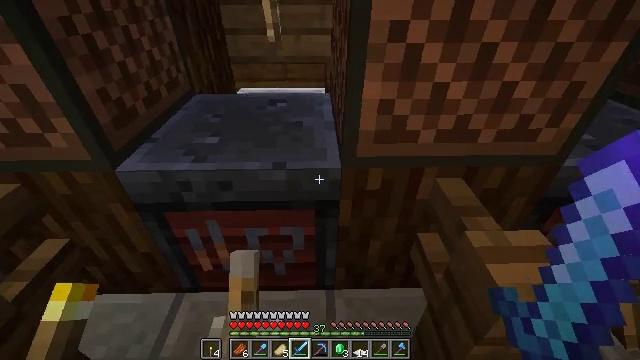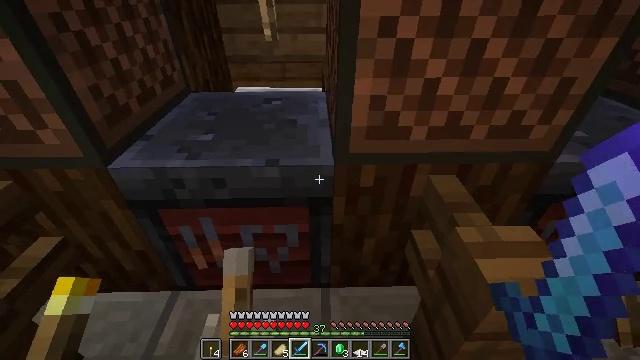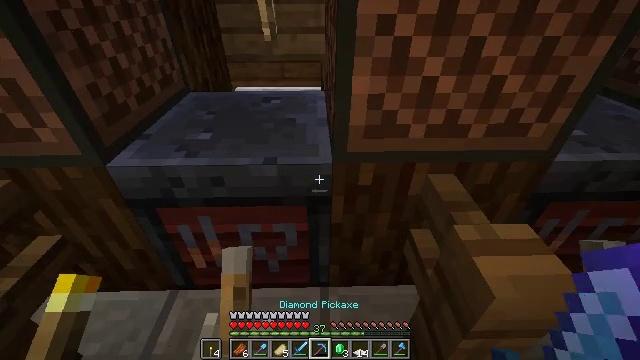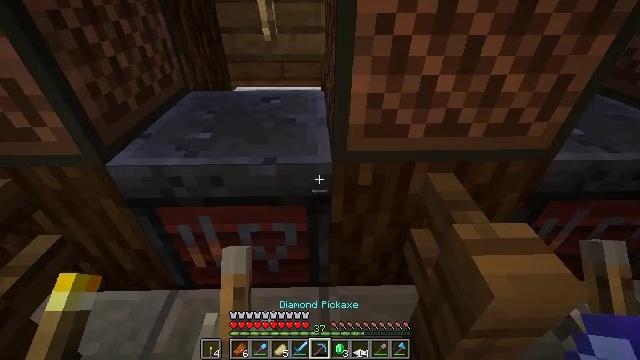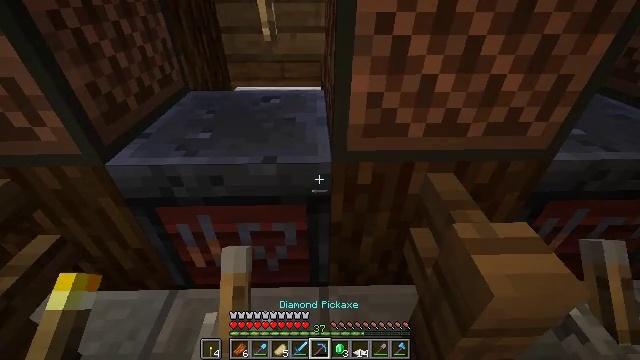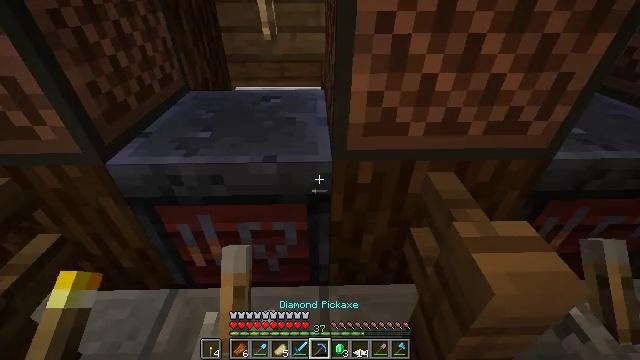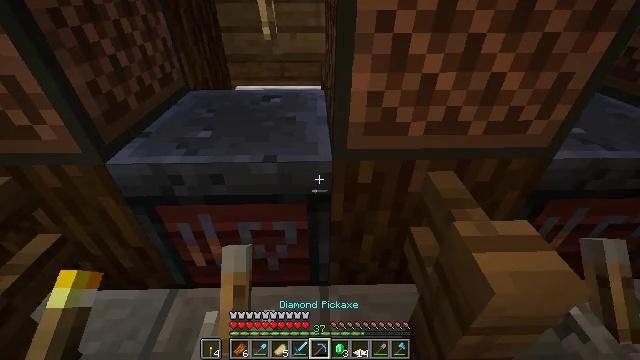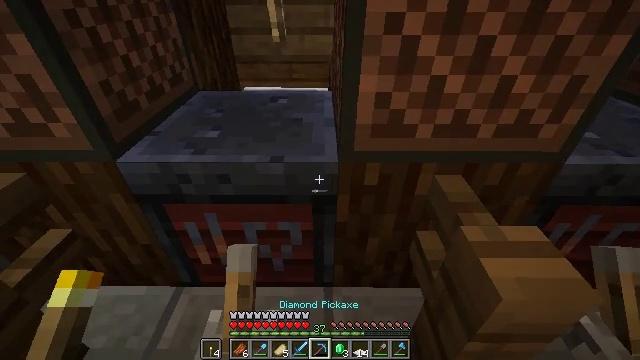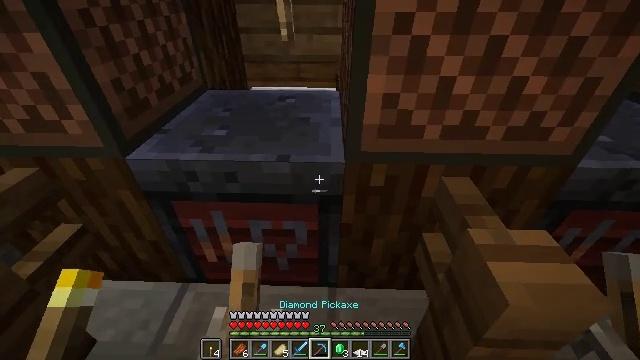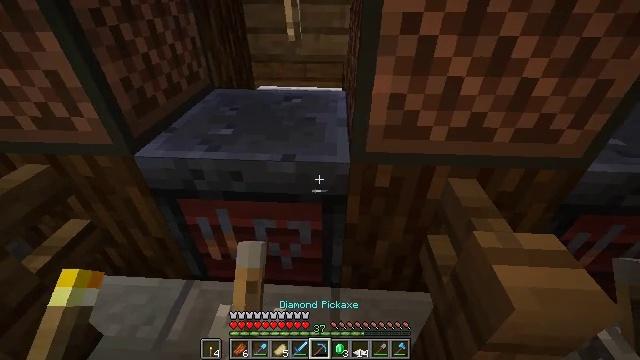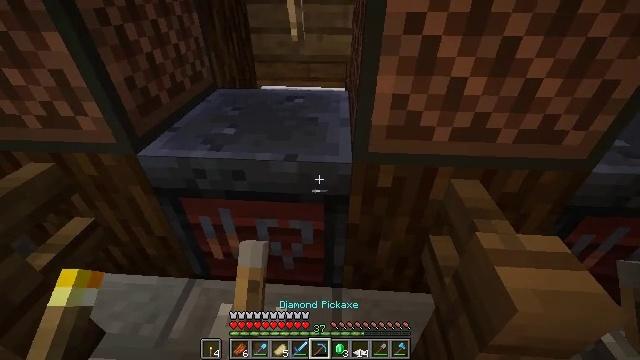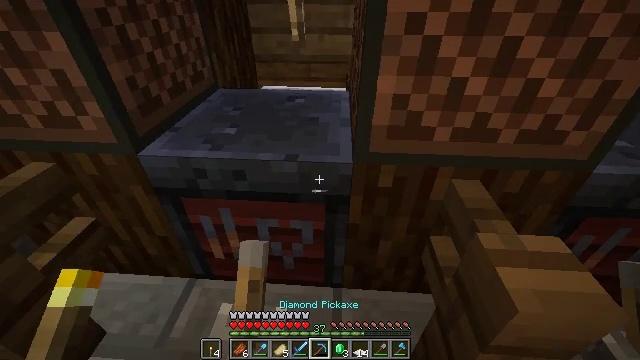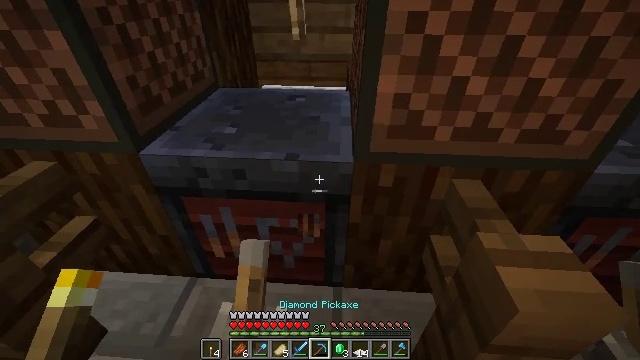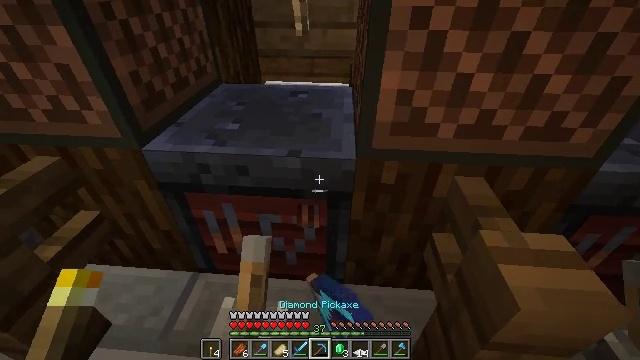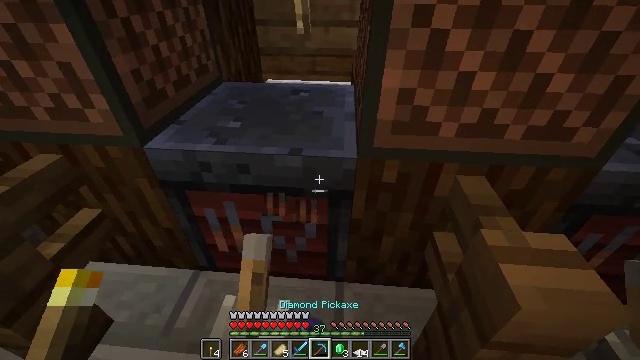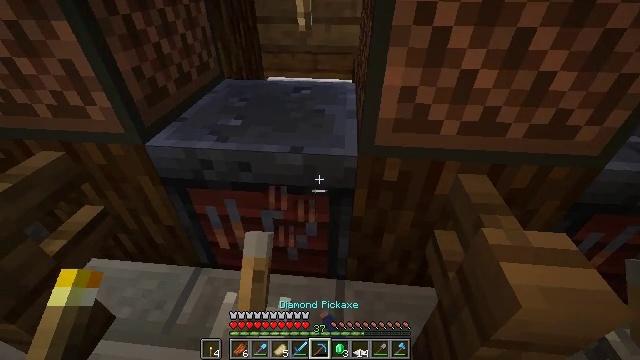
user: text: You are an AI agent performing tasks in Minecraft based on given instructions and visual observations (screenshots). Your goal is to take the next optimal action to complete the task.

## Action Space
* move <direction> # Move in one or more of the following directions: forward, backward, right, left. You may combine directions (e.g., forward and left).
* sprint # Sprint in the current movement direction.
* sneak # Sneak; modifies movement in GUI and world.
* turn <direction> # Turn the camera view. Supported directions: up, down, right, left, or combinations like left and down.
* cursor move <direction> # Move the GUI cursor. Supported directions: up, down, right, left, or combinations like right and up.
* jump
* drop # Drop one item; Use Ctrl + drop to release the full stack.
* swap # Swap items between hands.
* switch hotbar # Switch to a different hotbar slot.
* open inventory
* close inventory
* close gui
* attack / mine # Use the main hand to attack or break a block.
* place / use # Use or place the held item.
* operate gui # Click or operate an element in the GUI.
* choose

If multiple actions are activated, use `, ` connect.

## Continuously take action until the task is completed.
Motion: motion action
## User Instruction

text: Recycle the smithing table.
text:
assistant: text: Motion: no_op
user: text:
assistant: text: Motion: no_op
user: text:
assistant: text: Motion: no_op
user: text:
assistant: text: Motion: no_op
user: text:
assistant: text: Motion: no_op
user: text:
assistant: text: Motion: no_op
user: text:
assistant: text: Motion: turn left
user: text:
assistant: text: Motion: turn left
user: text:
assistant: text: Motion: turn left
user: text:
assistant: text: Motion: no_op
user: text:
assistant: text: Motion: no_op
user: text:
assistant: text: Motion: attack / mine
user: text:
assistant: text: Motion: attack / mine
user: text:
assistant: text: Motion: attack / mine
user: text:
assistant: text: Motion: attack / mine
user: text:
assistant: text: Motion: attack / mine
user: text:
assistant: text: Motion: attack / mine
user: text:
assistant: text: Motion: attack / mine
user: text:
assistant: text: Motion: attack / mine
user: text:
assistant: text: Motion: attack / mine
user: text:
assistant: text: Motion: attack / mine
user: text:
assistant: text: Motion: attack / mine
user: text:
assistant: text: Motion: attack / mine
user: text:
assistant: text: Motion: attack / mine
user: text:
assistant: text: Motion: attack / mine
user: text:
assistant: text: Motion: attack / mine
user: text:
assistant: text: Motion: attack / mine
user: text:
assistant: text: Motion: attack / mine
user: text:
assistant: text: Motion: attack / mine
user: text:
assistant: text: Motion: attack / mine